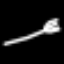
Label: fork